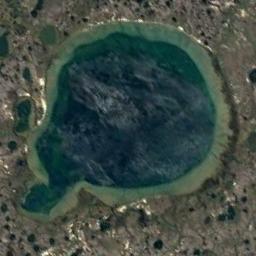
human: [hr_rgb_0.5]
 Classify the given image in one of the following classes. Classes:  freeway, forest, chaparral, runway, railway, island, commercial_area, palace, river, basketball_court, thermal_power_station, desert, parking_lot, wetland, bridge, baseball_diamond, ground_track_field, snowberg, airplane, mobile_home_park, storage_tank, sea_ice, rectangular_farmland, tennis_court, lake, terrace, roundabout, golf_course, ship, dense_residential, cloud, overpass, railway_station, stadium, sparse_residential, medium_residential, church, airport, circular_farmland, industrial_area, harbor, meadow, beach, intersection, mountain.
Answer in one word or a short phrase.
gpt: lake